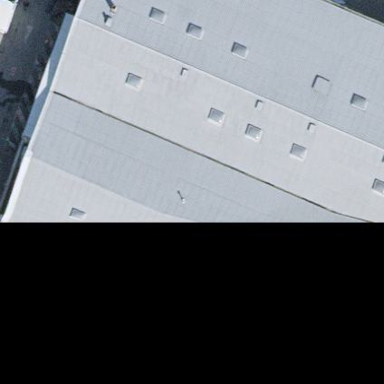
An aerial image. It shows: Flat roof retail building.